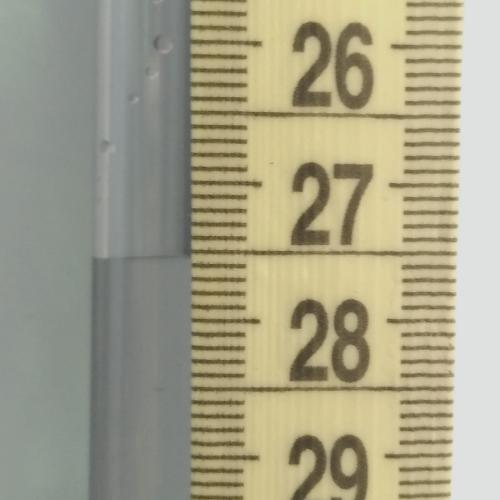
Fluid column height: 27.5 cm